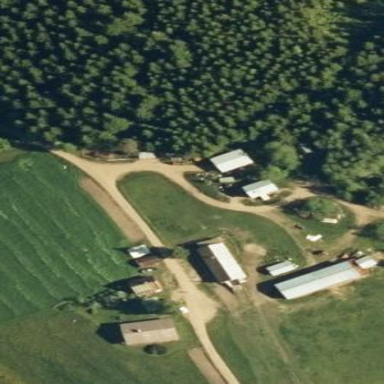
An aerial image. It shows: Farmyard area.